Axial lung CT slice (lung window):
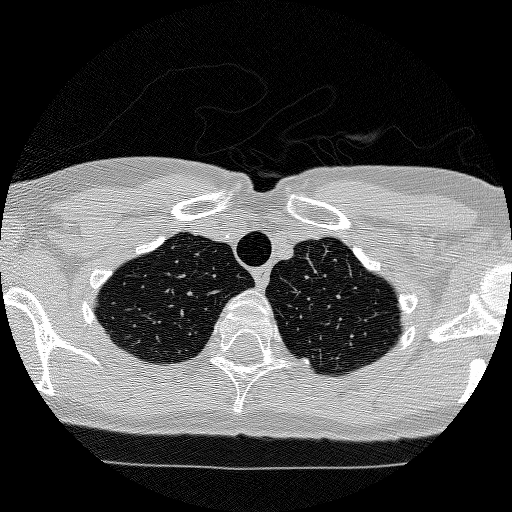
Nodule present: no